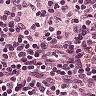
Metastatic tissue present: no